Interaction volume radius: 5 \u00c5
Interaction volume height: 25 \u00c5
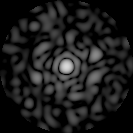
Disorder parameter: 0.8341